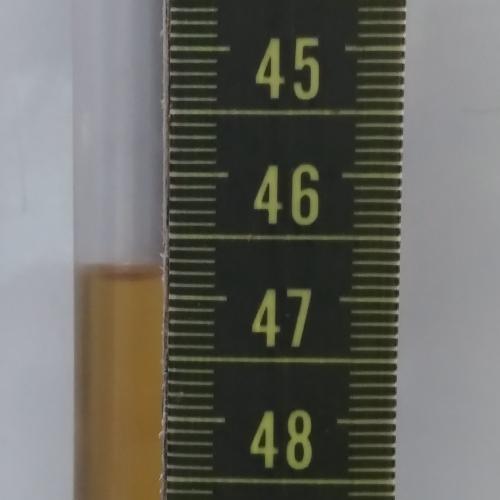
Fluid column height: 46.8 cm